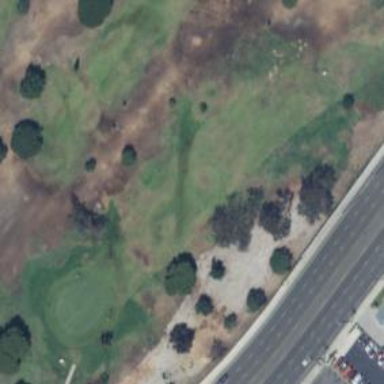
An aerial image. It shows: Rough area in golf course.